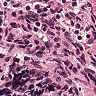
Metastatic tissue present: no